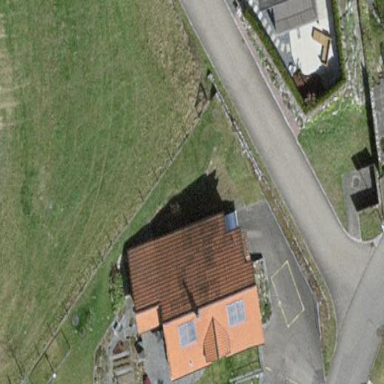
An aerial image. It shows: Detached building.